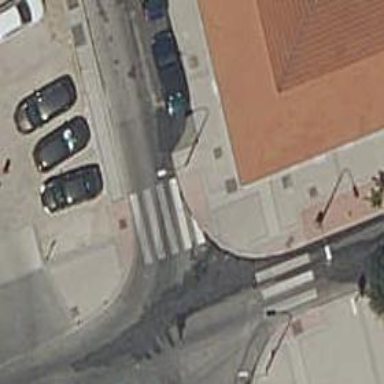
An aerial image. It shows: Zebra crossing on the road.